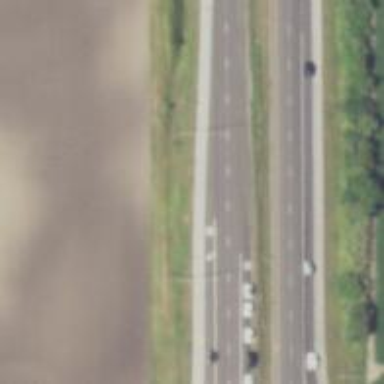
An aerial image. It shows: Trunk highway.